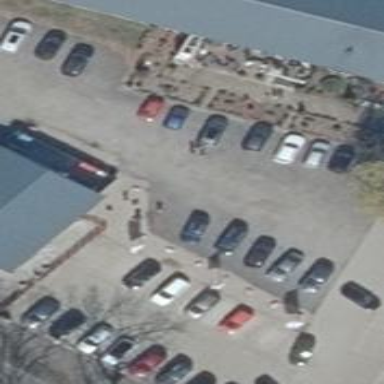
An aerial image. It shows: Parking area with surface.